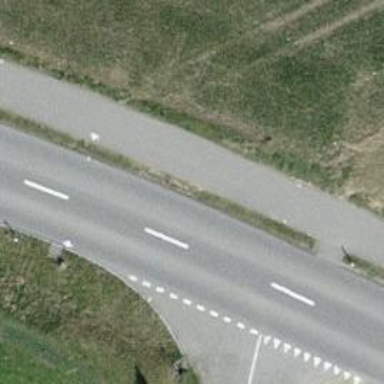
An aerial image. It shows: Asphalt cycleway.